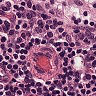
Metastatic tissue present: no